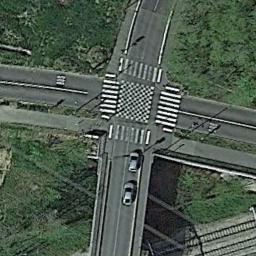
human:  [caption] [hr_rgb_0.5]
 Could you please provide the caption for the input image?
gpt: There are many cars at the intersection .

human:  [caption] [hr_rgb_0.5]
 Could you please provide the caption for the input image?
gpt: There are lots of trees beside the intersection .

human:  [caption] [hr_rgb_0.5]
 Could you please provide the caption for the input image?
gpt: There are several moving vehicles on the road at the intersection, And there are large lawns and some trees around the intersection .

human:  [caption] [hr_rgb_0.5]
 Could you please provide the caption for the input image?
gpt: An intersection with sparse traffic located in a green area .

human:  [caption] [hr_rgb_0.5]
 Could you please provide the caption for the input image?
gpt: There are some green lawns around the intersection .